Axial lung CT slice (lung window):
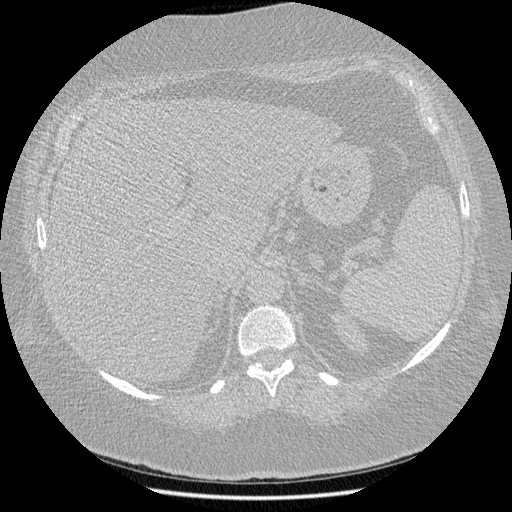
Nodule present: no